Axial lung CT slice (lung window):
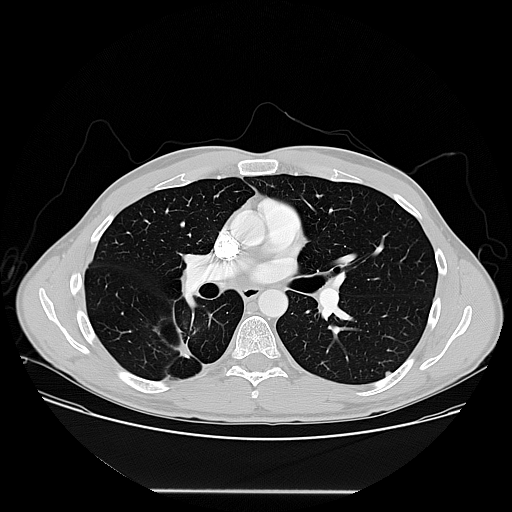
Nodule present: yes
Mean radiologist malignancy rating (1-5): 3